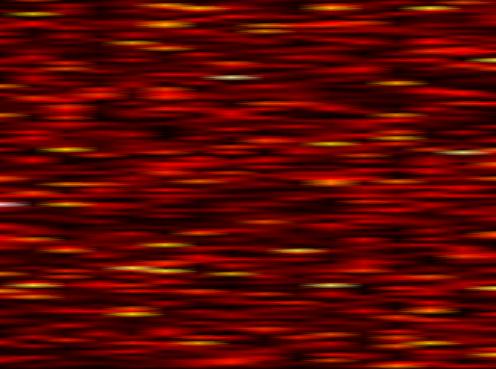
Label: UFMC